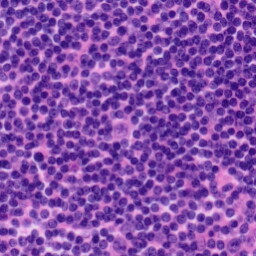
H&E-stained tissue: Tonsil